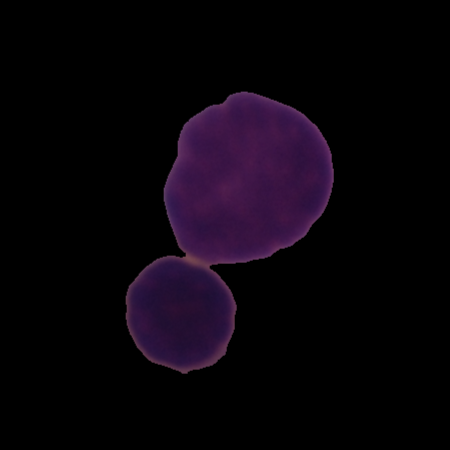
Label: healthy